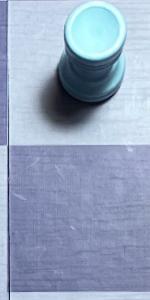
Label: Empty